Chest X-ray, AP view. Patient: 53 years old, sex F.
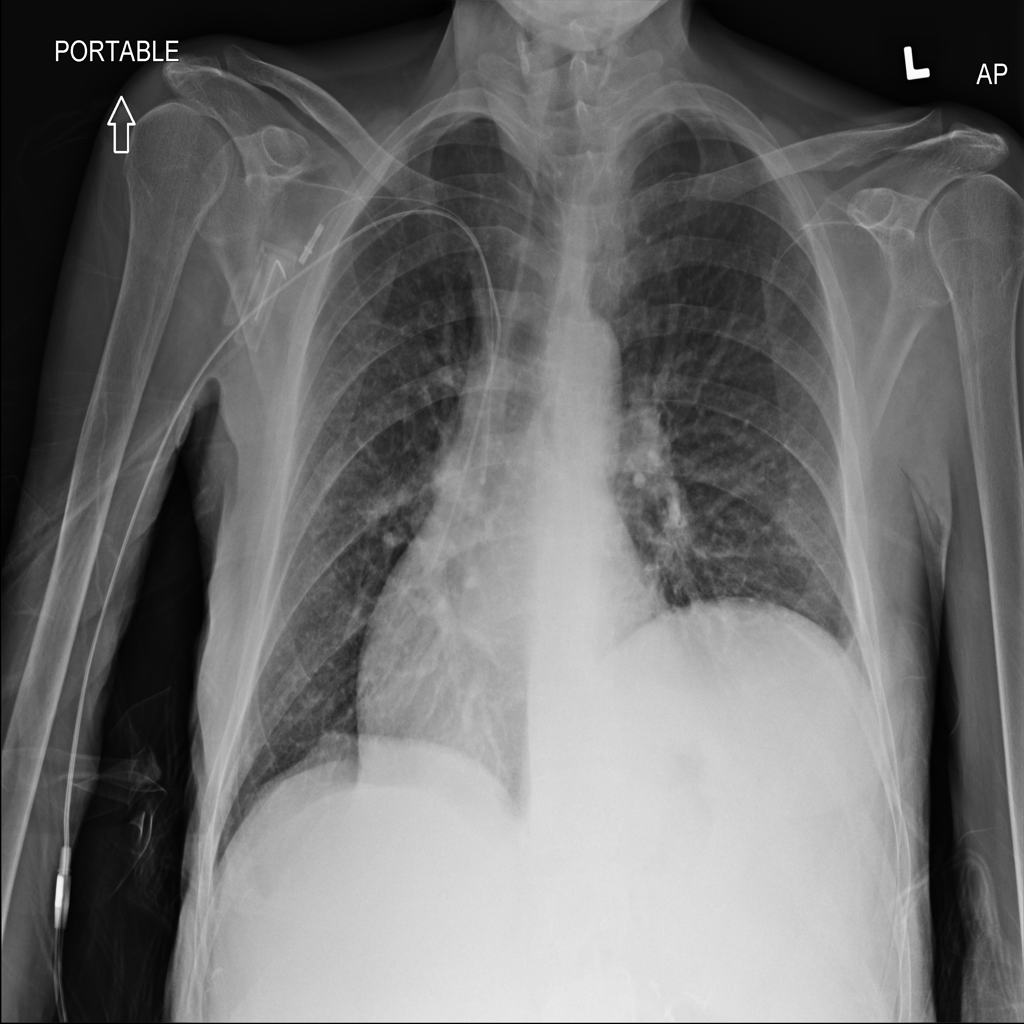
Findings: No Finding